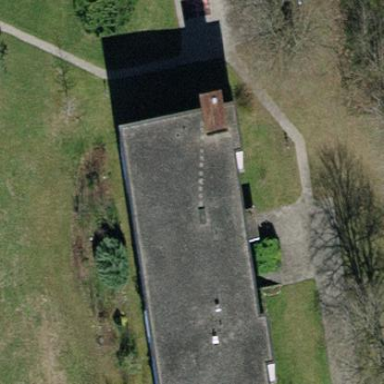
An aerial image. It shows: Building with apartments and flat roof.